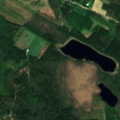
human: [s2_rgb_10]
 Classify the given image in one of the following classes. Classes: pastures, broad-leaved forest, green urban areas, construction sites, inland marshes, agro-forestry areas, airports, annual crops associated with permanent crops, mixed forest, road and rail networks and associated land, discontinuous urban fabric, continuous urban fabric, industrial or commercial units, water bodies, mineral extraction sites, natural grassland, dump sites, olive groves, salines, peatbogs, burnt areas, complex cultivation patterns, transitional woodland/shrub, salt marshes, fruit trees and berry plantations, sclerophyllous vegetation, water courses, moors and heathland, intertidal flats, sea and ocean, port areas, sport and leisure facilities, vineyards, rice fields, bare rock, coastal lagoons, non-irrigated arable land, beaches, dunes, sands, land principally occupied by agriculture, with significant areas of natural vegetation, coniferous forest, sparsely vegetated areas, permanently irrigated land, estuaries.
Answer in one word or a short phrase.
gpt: broad-leaved forest, coniferous forest, mixed forest, transitional woodland/shrub